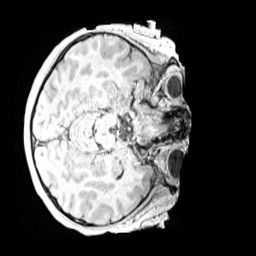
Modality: MP2RAGE
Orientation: axial
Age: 11
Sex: male
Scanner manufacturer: siemens
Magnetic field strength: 3 T
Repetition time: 4 s
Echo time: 0.00299 s